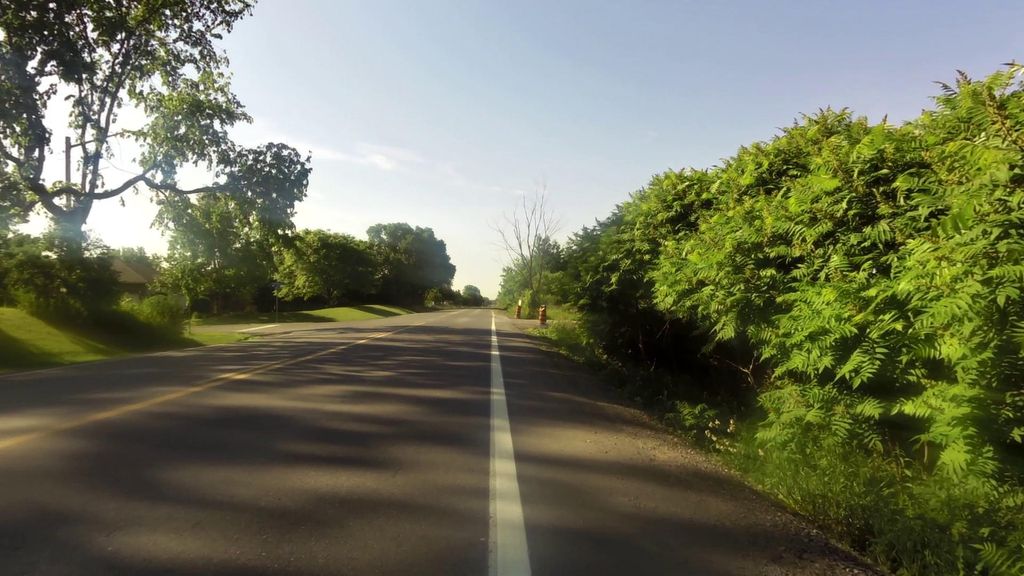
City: ottawa-gatineau